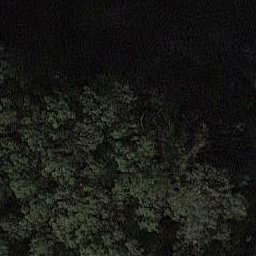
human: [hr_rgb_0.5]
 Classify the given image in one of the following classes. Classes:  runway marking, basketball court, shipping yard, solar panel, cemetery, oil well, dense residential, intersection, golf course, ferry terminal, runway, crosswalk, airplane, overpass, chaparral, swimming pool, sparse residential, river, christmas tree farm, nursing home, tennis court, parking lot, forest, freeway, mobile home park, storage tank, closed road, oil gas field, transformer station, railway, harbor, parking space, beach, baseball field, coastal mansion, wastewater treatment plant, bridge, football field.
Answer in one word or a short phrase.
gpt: forest